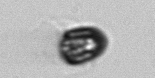
Label: Pyramimonas_morphotype1